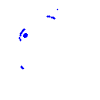
Particle: electron